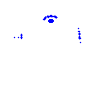
Particle: kaon